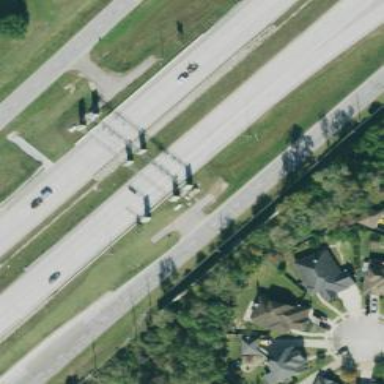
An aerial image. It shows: Toll gantry on the road.